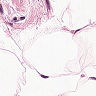
Metastatic tissue present: no